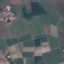
Land use / land cover class: PermanentCrop